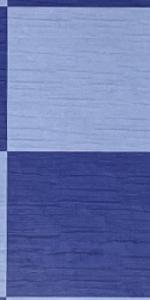
Label: Empty